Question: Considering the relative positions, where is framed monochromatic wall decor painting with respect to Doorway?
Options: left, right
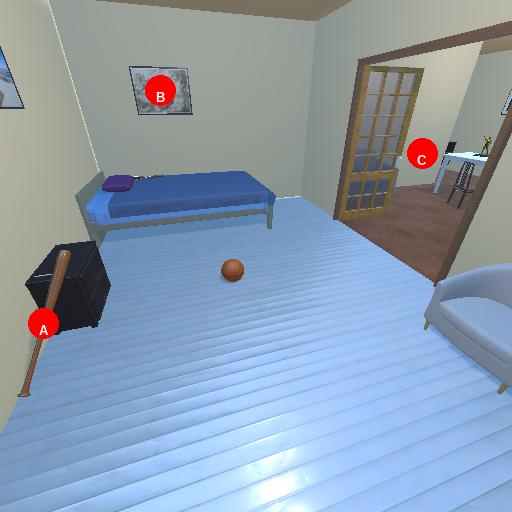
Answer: left